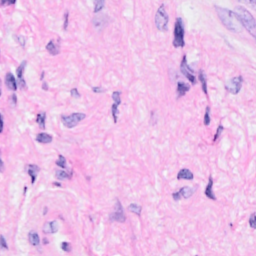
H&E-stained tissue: Breast